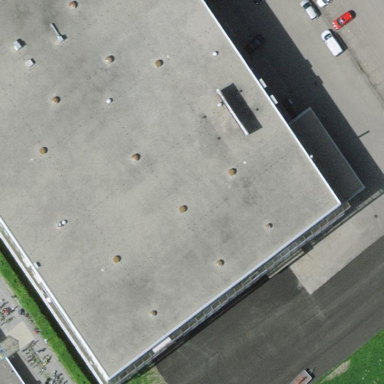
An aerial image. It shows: Industrial building.